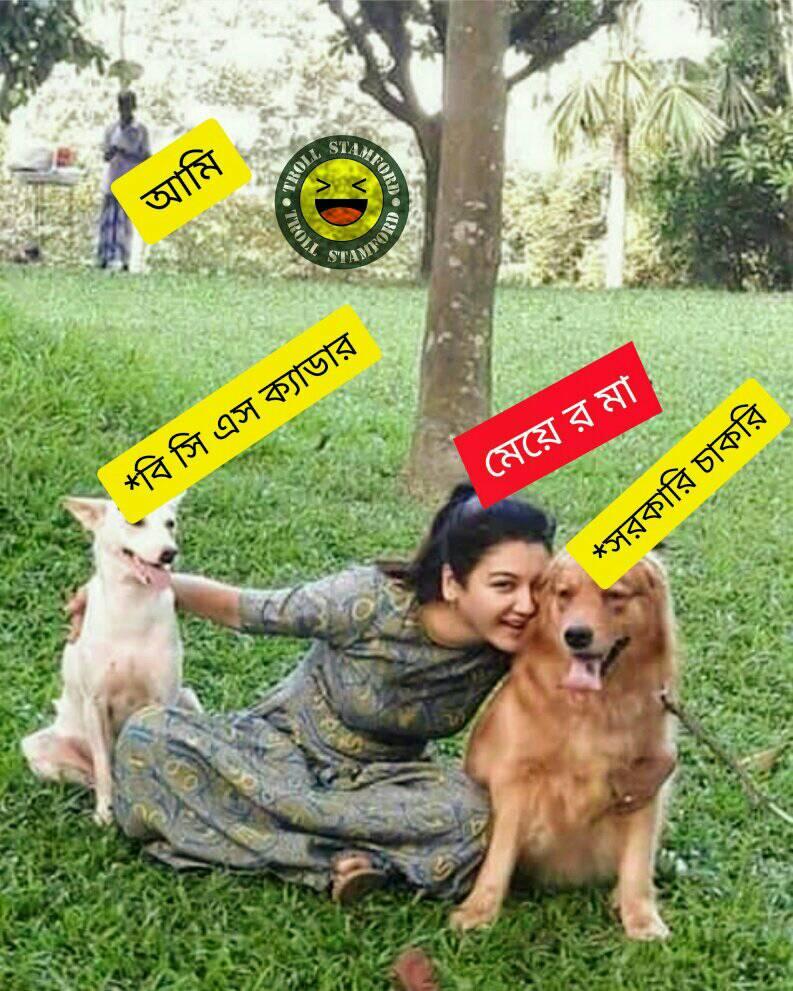
Caption: আমি    *বিসি এস ক্যাডার     মেয়ে র মা    * সরকারি চাকরি
Label: hate